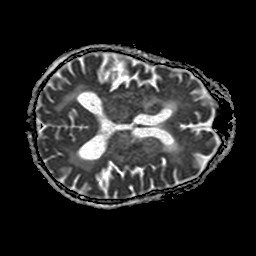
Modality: ADC
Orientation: axial
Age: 81
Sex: female
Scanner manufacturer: philips
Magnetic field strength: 1.5 T
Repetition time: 3.366 s
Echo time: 0.09257 s